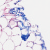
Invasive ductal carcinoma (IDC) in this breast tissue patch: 0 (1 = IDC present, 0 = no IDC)